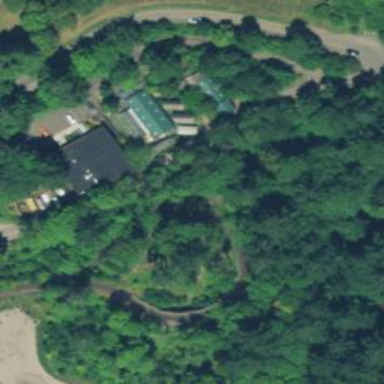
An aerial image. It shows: Miniature railway.